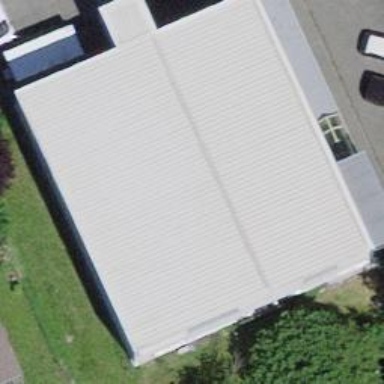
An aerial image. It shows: Commercial building.